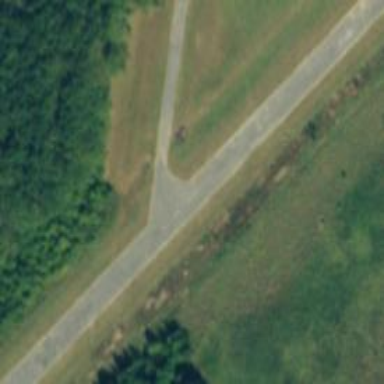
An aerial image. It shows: Runway surface made of asphalt at airport.